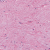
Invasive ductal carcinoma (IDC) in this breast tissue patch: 1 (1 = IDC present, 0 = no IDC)